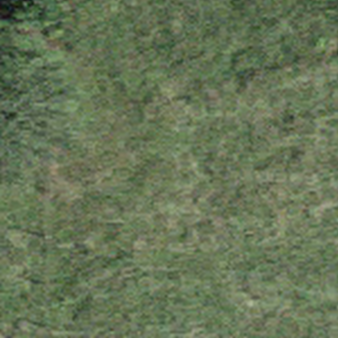
Label: other